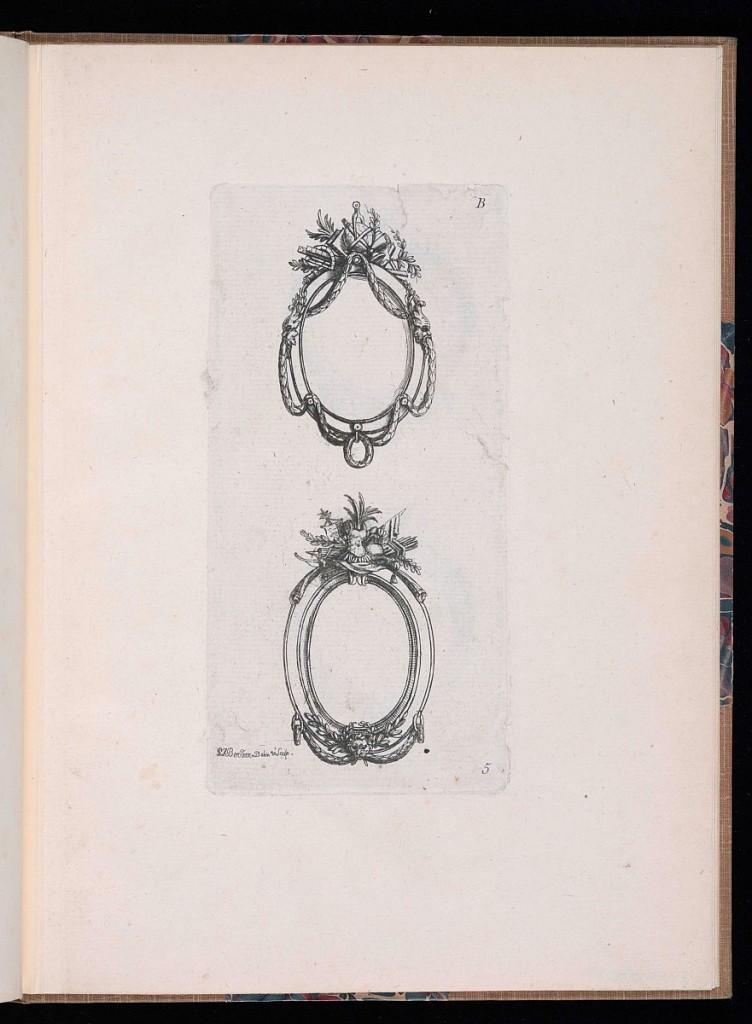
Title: Ornamental Medallion Designs
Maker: P. J. Bertren, active 18th century
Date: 1768
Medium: Etching on paper
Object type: Print
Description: Two oval designs, one above the other. The upper medallion is adorned with laurel leaves and tools of geometry and astronomy, including a globe, a compass, rulers, and a telescope. The lower medallion has attributes of war, including fasces, a flag, and arrow, a helmet, and a cuirass with leaves sprouting from it. The plate is signed and numbered.